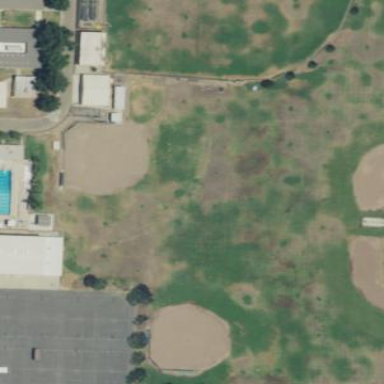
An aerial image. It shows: Softball pitch for leisure land activities.